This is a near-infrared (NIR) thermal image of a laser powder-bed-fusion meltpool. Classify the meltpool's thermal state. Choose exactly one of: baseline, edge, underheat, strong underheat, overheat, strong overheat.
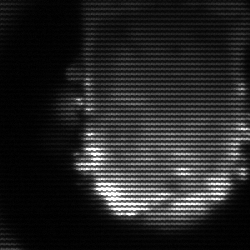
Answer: baseline